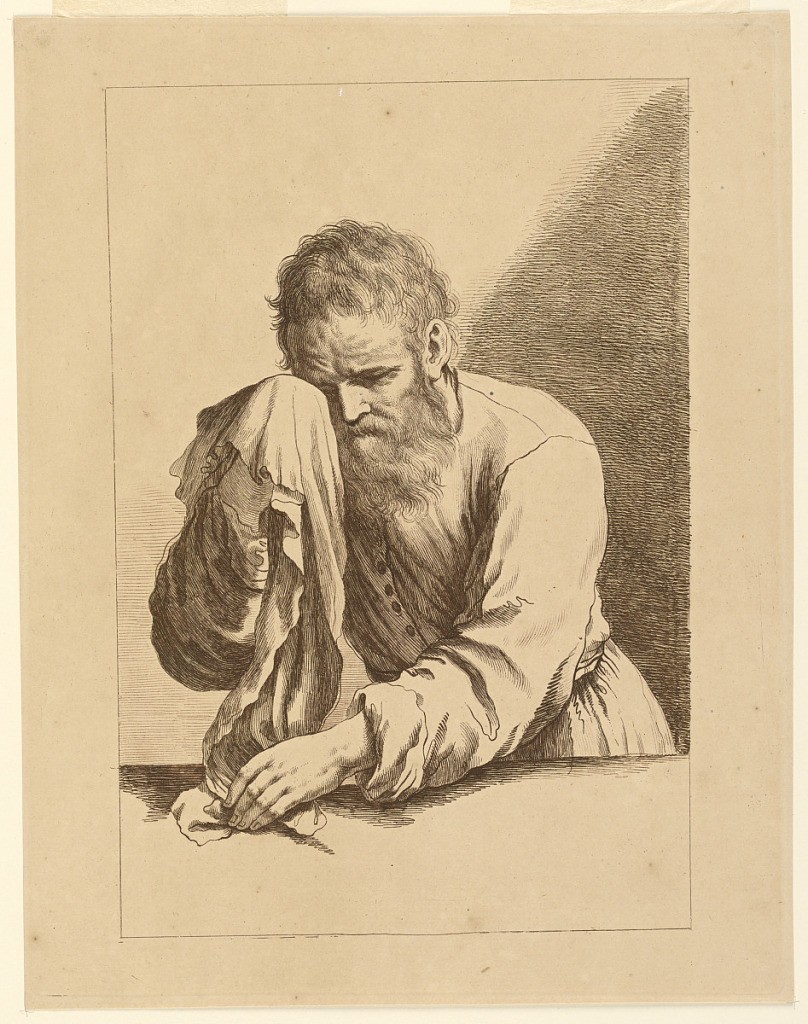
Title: Old Man Weeping, after a drawing by Guercino
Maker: Francesco Bartolozzi, Italian, active England, 1727–1815
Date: ca. 1760–1780
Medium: Etching in brown ink on white paper
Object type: Print
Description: Saint Peter with a towel held to his eye with his right hand, the lower end in his left hand, resting on a table. He faces front, turned slightly to the left.